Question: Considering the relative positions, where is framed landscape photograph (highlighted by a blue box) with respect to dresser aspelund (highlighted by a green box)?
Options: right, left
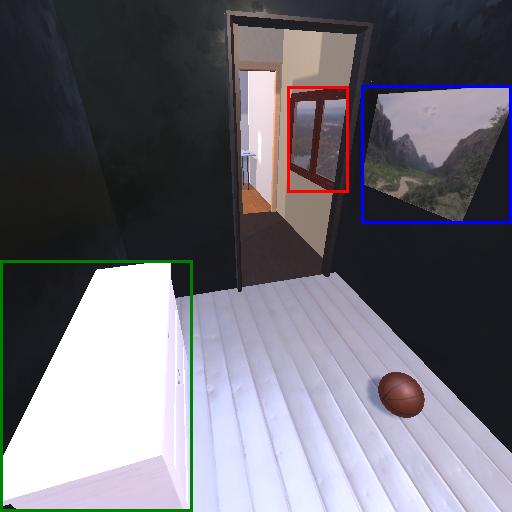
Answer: right